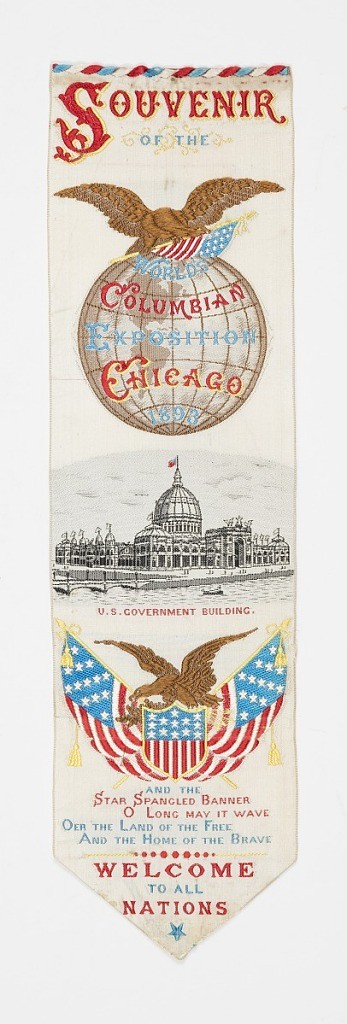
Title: Commemorative ribbon
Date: ca. 1880
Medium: silk Technique: jacquard-woven
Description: Souvenir of the World's Columbian Exposition, woven in silk